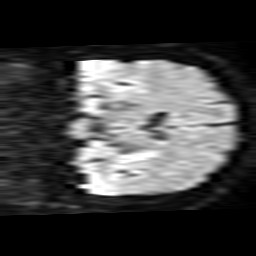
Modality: TRACE
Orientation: coronal
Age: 39
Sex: female
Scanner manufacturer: philips
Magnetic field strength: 1.5 T
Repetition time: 5.015 s
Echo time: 0.07843 s